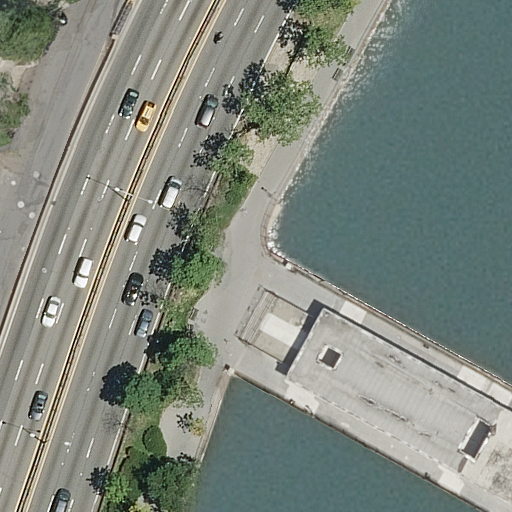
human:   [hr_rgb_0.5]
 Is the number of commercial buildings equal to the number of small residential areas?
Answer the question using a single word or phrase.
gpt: yes

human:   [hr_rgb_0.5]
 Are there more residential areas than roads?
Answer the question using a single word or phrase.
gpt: no

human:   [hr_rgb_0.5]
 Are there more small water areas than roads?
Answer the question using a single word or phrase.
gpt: no

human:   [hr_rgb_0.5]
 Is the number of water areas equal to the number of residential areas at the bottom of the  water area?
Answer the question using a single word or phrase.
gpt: no

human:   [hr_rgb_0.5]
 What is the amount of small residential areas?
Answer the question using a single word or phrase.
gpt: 0

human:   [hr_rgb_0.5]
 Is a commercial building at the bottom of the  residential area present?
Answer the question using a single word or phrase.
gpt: no

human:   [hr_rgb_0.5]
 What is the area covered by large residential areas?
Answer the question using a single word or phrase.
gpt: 6316m2

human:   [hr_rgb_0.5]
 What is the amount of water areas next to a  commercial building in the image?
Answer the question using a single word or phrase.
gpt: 0

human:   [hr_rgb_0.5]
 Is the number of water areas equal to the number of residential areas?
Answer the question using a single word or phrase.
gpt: yes

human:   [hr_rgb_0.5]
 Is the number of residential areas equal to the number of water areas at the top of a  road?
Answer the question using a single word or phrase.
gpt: no

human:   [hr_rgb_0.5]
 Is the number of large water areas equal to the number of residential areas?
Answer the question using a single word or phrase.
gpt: yes

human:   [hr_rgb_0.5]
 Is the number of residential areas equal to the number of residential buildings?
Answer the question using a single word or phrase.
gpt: no

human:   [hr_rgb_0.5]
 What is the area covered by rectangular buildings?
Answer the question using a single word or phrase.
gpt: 0m2

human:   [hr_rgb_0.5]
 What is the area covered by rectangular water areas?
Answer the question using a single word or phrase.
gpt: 0m2

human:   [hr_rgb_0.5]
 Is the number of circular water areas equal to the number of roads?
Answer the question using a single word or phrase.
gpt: no

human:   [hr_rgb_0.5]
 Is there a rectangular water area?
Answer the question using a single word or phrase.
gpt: no

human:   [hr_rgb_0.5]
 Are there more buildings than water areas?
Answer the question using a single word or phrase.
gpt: no

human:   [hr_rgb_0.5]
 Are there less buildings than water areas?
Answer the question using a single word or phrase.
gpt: yes

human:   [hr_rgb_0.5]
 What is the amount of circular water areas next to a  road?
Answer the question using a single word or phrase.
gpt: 0

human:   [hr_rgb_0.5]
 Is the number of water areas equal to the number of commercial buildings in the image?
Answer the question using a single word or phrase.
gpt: no

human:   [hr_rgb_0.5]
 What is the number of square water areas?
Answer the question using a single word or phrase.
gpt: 0

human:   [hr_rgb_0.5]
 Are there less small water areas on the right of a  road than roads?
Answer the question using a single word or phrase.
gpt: yes

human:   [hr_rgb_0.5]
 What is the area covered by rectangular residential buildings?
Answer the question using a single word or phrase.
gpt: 0m2

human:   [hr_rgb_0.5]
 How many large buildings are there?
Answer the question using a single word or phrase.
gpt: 0

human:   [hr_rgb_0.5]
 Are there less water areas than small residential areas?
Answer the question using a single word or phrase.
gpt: no

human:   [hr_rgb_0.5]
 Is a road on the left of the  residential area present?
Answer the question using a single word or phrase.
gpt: no

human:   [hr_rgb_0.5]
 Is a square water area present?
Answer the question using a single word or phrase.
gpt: no

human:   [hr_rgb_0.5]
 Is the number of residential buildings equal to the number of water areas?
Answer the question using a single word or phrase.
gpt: no

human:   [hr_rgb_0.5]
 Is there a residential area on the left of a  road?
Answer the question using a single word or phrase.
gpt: yes

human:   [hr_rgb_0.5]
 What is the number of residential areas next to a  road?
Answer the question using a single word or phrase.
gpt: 1

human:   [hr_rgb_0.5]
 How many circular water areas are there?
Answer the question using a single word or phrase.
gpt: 0

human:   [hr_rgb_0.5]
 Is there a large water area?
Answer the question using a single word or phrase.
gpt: yes

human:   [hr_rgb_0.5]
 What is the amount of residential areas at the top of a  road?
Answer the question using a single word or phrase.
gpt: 1

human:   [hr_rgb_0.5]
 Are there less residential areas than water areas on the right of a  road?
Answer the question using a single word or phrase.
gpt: no

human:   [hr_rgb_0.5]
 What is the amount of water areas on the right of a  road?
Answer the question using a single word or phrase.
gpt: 1

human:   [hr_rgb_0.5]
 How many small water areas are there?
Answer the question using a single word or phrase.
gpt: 0